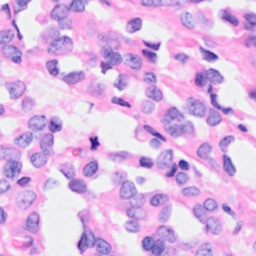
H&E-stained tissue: Breast